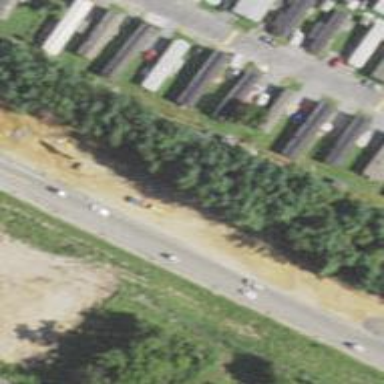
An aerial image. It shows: Expressway with asphalt surface. It is trunk highway with sidewalk on the left side.